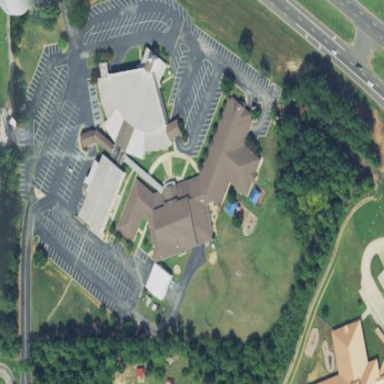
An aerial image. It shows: Beautiful church building.